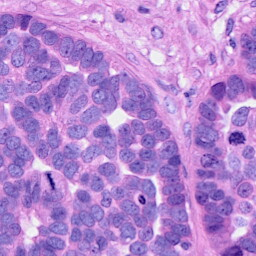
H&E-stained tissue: Ovarian